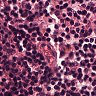
Metastatic tissue present: no